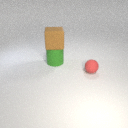
large green rubber cylinder behind small red rubber sphere